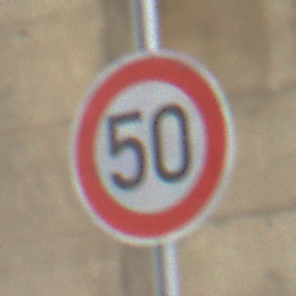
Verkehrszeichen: Geschwindigkeit50
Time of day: Midday
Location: Roofed (Beach)
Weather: Overcast
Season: NotSpecified
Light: Natural